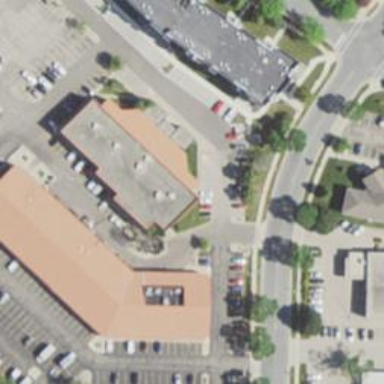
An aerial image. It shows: Commercial building that houses cinema.